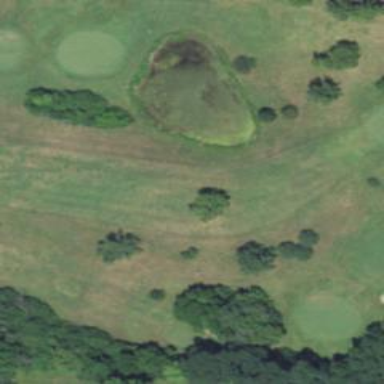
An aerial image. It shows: Grassy area designated as golf fairway.